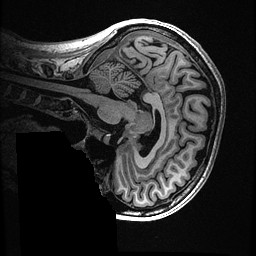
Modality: T1w
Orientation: sagittal
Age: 32
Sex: female
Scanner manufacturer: ge
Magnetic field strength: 3 T
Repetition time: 0.006952 s
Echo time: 0.00292 s